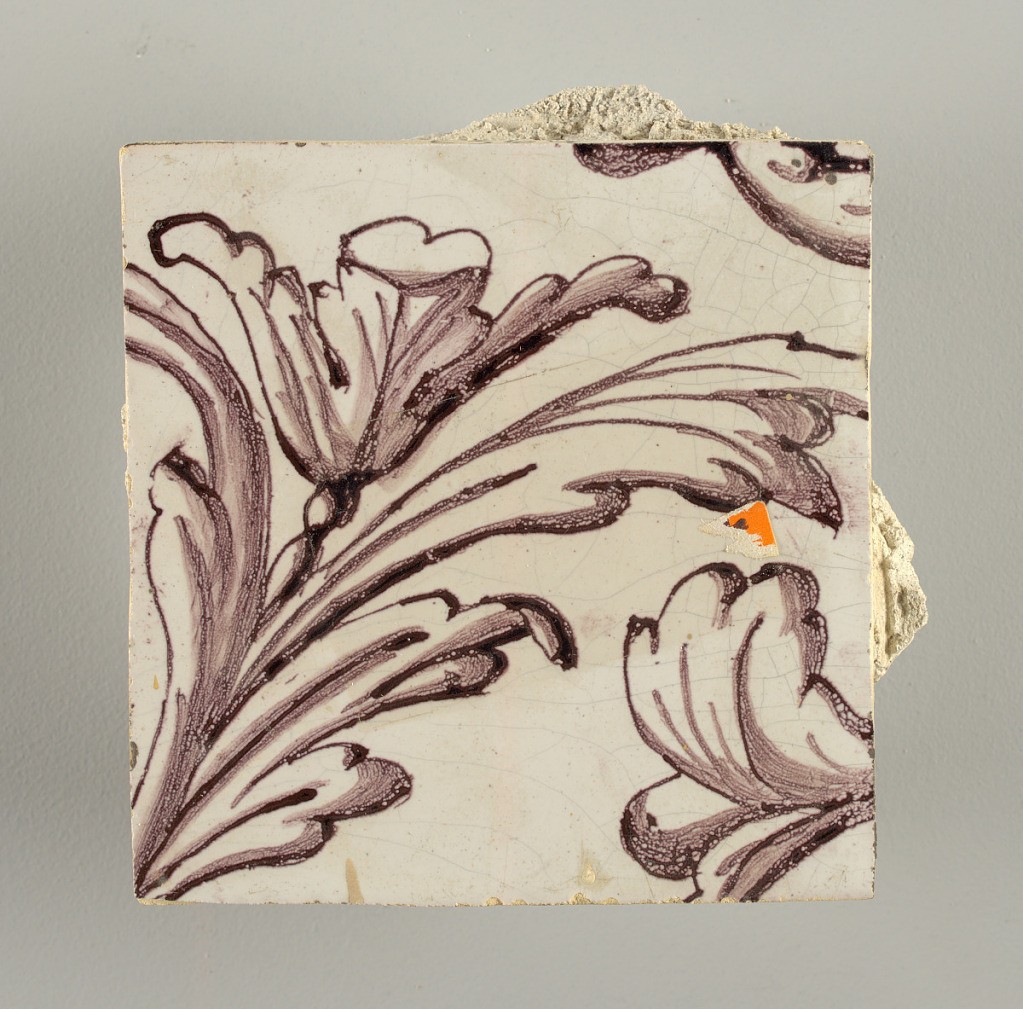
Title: Wall facing
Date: ca. 1725
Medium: Tin-glazed earthenware, underglaze
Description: Horizontal rectangle.  Thirty-seven tiles wide and twenty-one high with opening for door or window nineteen and one-half tiles high and twelve wide.  To left and right of opening, centered canopy above. Left, woman representing Hope, right, a sculputure urn.  Centered above opening, a mascaron.  Arabesque design of foliage.